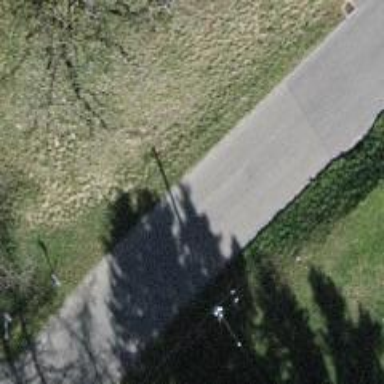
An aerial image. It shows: Unclassified road with asphalt surface.